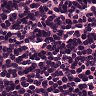
Metastatic tissue present: no